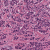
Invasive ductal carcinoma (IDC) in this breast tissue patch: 1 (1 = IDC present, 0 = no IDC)